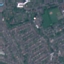
Land use / land cover class: Residential